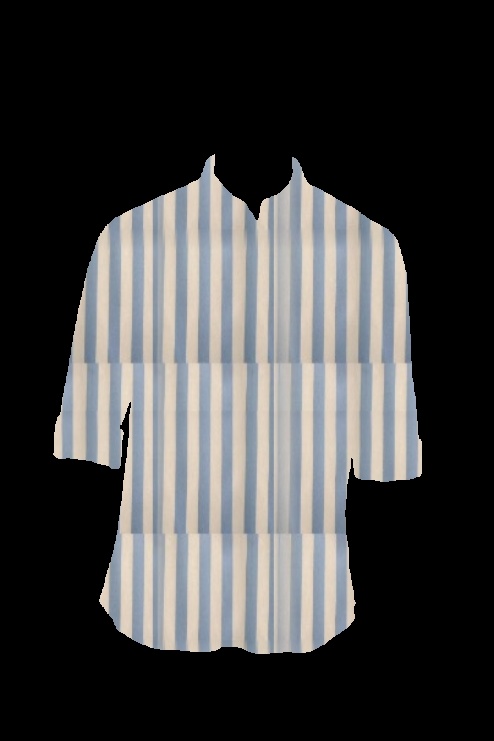
blue and white stripe tee